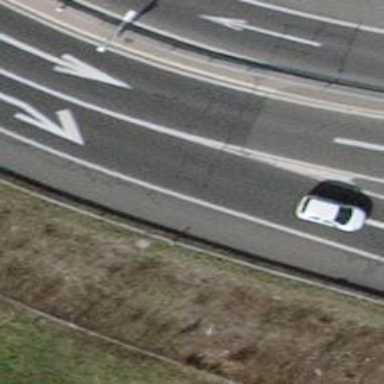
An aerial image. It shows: Asphalt motorway link.